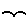
Label: bird